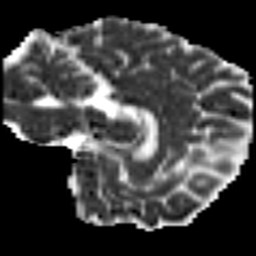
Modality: MD
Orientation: sagittal
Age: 41
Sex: female
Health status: healthy
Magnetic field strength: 3 T
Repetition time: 8.4 s
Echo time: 0.0926 s